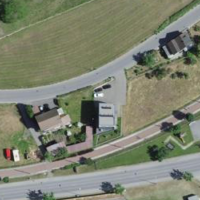
EUNIS habitat code: 54
Species observed at this site:
Achillea millefolium